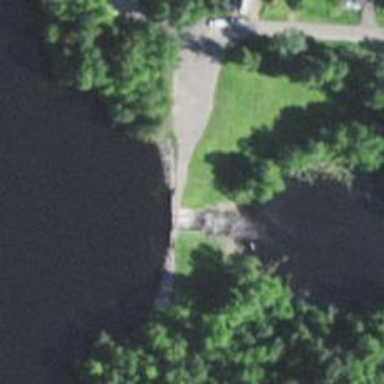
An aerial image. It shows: Dam along waterway.